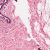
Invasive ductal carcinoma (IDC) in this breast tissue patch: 0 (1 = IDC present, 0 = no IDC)